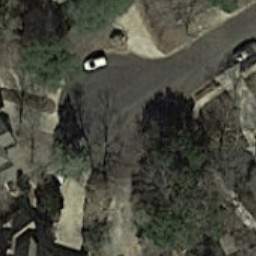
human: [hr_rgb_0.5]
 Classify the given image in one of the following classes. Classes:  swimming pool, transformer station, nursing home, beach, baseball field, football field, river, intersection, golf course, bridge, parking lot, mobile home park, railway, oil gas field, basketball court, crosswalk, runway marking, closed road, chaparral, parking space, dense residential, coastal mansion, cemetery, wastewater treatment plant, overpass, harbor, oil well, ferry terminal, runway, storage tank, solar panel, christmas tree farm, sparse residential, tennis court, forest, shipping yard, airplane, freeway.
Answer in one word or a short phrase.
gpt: closed road